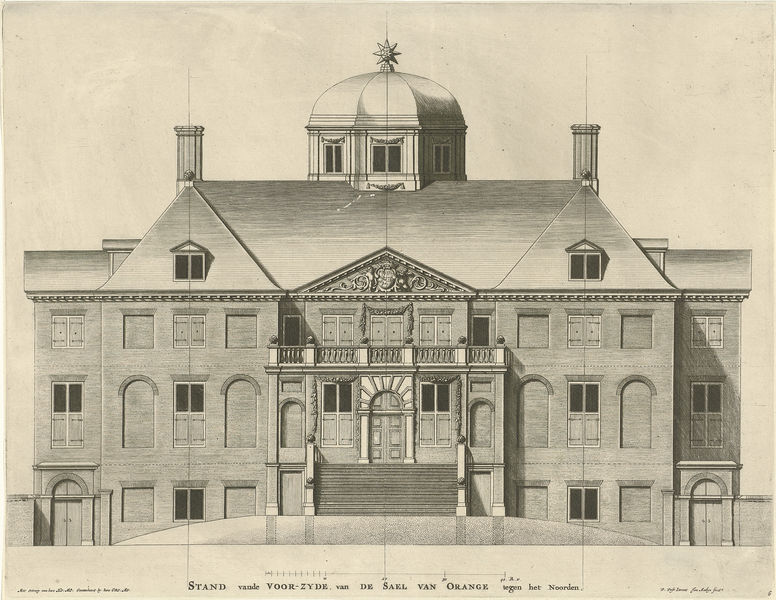
Titel: Voorzijde van Paleis Huis ten Bosch
Künstler: Jan Matthysz.
Standort: Amsterdam
Institution: Rijksmuseum
Schlagwörter: dreieck, fenster, tür, zeichnung, dach, gebäude, haus, schloss, alt, architektur, holland, niederlande, hügel, kamin, kamine, schornstein, turm, balkon, bogen, fassade, türen, giebel, schornsteine, grafik, rundbogen, kuppel, treppe, symmetrie, stufen, eingang, stern, dachfenster, stich, bleistift, fries, portal, villa, rundbögen, historismus, auffahrt, ballustrade, niederland, bauzeichnung, blendbogen, blendbögen, dreicecksgiebel, architetkurzeichnung, enfenster